Question: Let's say I have this table in my database:

Each 'time' is a UNIX timestamp that range from December 6 to December 14(today). Some rows have the same day but not the same time (ie: Dec 14 8:39PM, Dec 14 10:21 PM) and such.
However, I'm trying to make a mysql query that will add up all 'gained' points for each day.
I currently have a 'while' list that goes down the list sorted by 'uid' because 'UID' is the 'id' of the user.
This is my currently 'while' query:
'''
$get_statuses = mysql_query("SELECT * FROM 'history'
WHERE 'uid' = '$logged[id]'
ORDER BY 'id' DESC LIMIT 50");
'''
Assuming I use this '$fullDate = date("F j, Y", $status['4']);' for each current loop beacuse I did this 'while ($status = mysql_fetch_array($get_statuses)) {...}', how do I do this?
Maybe a 'SELECT(SUM)'?
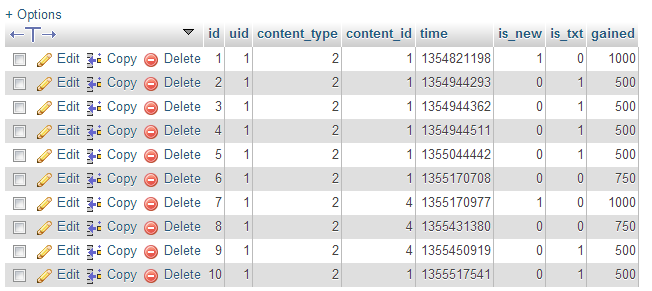
Answer: Use this query.
'''
SELECT Date(From_unixtime('time')) AS 'Date',
Sum('gained')
FROM 'tbl'
WHERE 'uid' = '$logged_id'
GROUP BY 'Date'
ORDER BY 'id' DESC
'''
You can add More where condition here. Like
'''
From_unixtime('time') >= '2012-12-06'
AND
From_unixtime('time') <= '2012-12-14'
'''